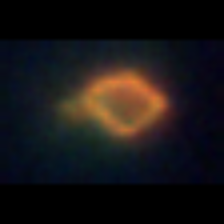
Taxon: Heterocapsa
Group: Dinoflagellates